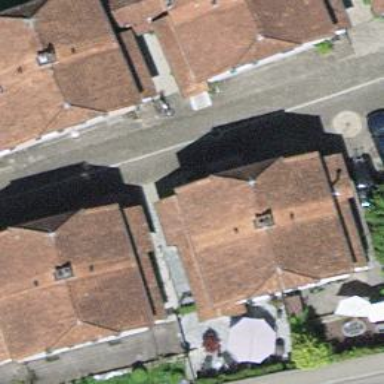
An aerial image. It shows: Charming house with side-hipped roof made of roof tiles.